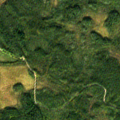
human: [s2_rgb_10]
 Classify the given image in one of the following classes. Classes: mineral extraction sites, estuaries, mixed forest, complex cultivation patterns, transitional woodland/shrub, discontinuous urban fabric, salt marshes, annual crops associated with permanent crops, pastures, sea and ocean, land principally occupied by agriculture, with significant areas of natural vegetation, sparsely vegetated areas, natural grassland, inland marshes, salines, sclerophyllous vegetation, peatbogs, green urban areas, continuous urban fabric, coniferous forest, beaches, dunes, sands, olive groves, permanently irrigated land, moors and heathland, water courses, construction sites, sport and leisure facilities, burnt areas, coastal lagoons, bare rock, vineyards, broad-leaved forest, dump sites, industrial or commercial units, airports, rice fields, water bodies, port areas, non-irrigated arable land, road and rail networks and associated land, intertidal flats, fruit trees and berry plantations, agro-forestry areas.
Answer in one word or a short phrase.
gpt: coniferous forest, transitional woodland/shrub, peatbogs